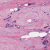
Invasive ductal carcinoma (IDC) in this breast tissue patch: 1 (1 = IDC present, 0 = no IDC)